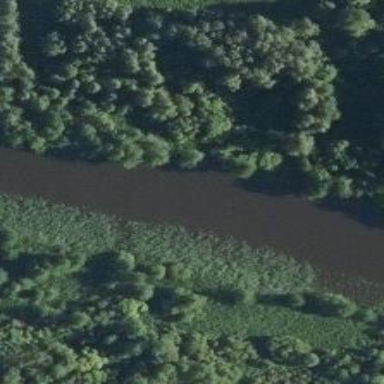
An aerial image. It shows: Beautiful river scene.